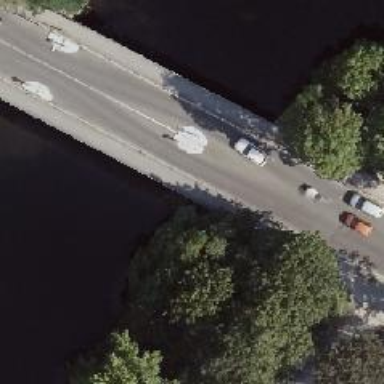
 crossing over beam bridge with separate sidewalks."